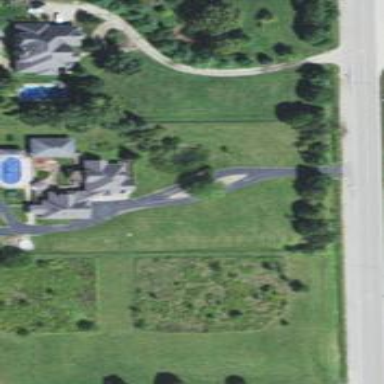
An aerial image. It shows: Driveway.